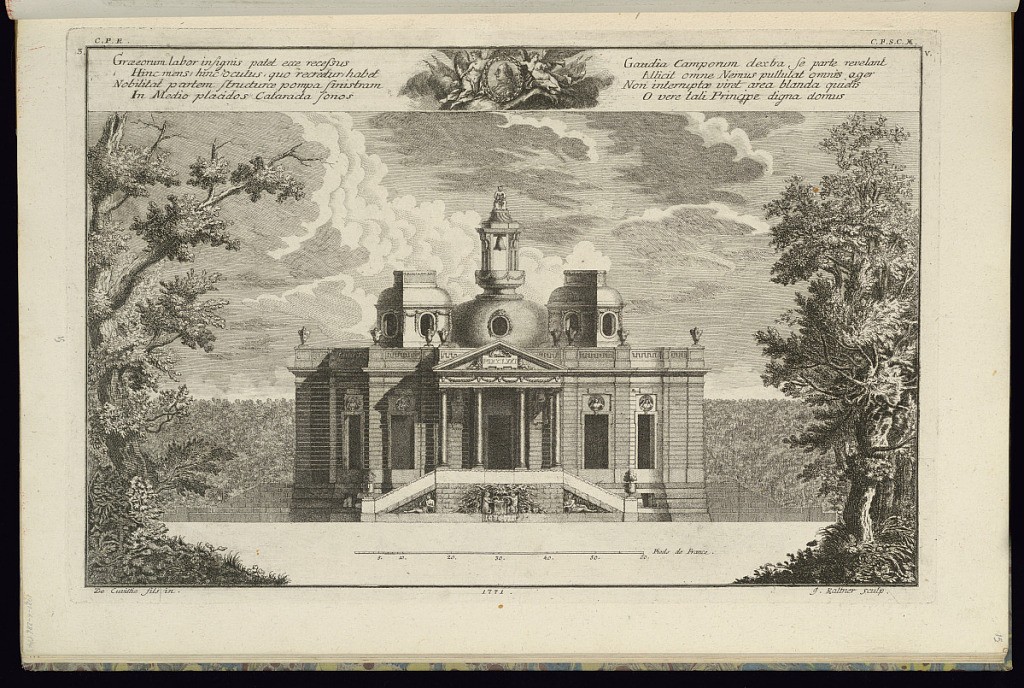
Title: Architectural Elevation of La Retraite within its Landscape
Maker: François de Cuvilliés the younger, German, 1731 - 1777
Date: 1771
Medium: Engraving and etching on paper
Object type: Print
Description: An exterior elevation for a garden building set within its landscape surrounded by trees. The building features domes, a cupola, a bell, festoons, vase finials, sculptures, a pediment, columns, and a fountain. Latin text lettered above with a profile portrait in the center. The plate is signed, dated, and numbered.